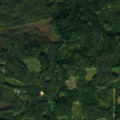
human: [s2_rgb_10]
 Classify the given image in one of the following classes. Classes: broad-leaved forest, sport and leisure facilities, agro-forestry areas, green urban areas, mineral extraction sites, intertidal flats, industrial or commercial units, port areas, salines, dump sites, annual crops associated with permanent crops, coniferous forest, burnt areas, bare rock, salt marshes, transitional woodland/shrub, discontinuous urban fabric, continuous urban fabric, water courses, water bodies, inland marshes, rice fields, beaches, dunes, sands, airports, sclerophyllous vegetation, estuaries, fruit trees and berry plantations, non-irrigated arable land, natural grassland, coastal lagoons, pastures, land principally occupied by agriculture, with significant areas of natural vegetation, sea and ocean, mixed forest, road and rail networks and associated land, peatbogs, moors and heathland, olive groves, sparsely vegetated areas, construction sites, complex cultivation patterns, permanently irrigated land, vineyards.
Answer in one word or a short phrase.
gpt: coniferous forest, mixed forest